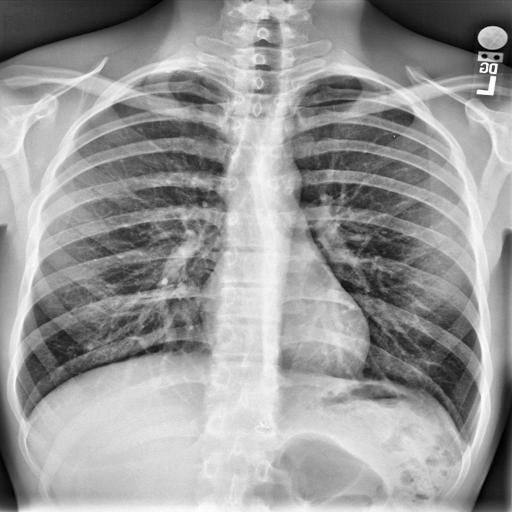
Finding: NORMAL